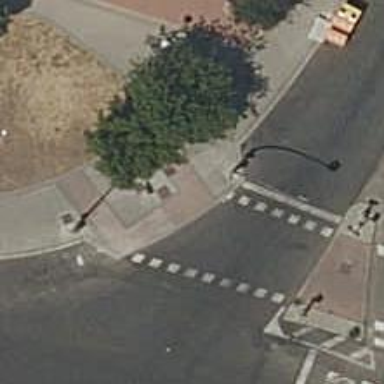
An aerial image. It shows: Road crossing with traffic signals.